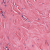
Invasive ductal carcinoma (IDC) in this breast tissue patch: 1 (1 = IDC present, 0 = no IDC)